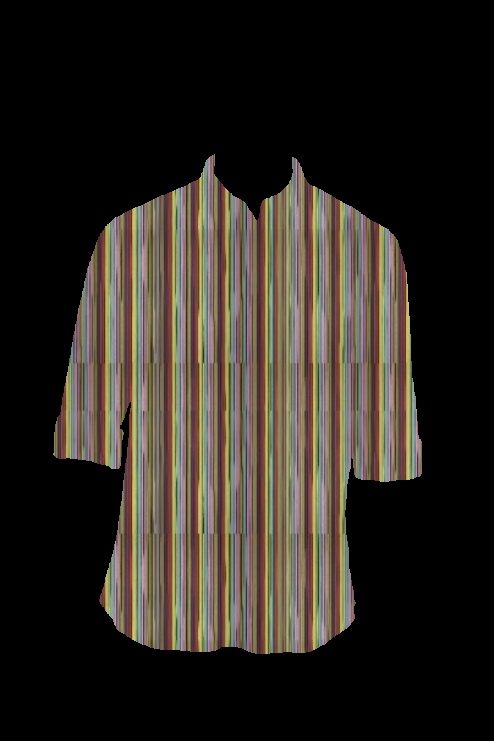
multi stripe tee